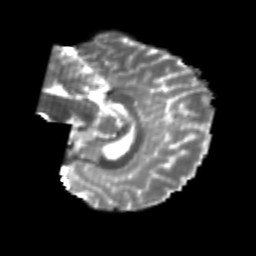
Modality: T2w
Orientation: sagittal
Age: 24
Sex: female
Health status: healthy
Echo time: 0.074 s